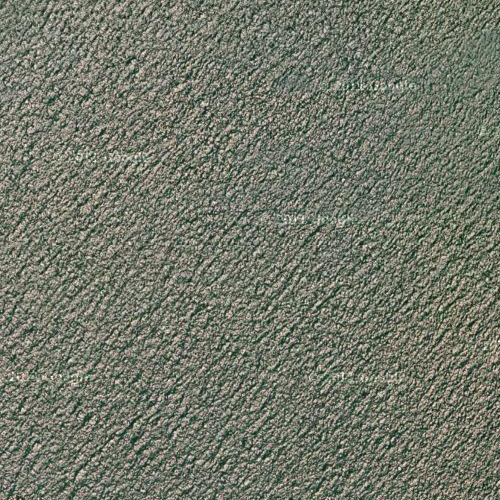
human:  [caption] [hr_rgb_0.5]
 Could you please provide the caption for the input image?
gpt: This is a part of deep green sparkling sea .

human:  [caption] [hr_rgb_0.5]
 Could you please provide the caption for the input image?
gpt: This is a part of ocean with deep green water .

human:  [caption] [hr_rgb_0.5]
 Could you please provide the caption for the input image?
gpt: This is a part of deep green sparkling sea .

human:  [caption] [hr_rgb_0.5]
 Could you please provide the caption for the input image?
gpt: A part of ocean with deep green sparkling waters .

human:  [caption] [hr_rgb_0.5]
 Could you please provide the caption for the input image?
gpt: This is a part of ocean with deep green water shining .